Question: Successfully imported facebook sdk into my eclipse.but there is an issue in referencing facebook sdk into my own project.trying to referencing facebook sdk like this Project->properties->Android->ADD.when i click Add Facebook is not listing in project list.what i am doing wrong?please help me!
Here is the screenshot
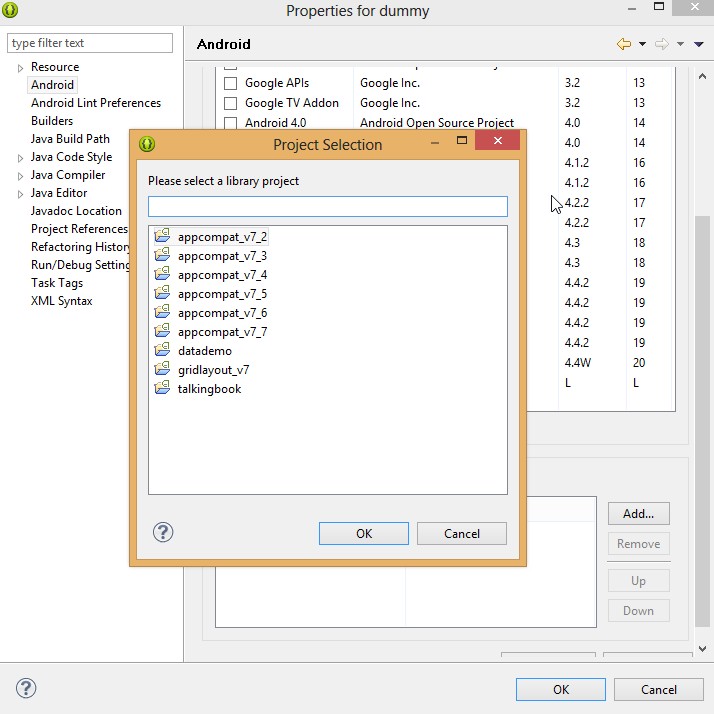
Answer: You need to set the SDK as library .
1. Right click on facebook SDK and then go to properties.
2. Select "Android" tab from left panel.
3. There will be checkbox as "Is library"
check it and apply . It will solve your issue